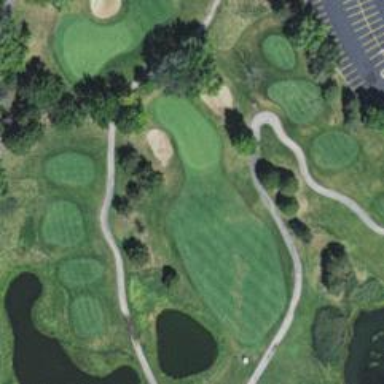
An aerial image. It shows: View of golf hole.